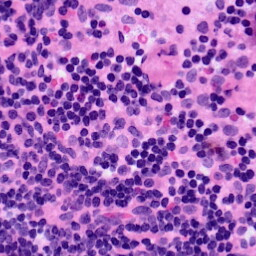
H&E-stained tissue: LymphNode